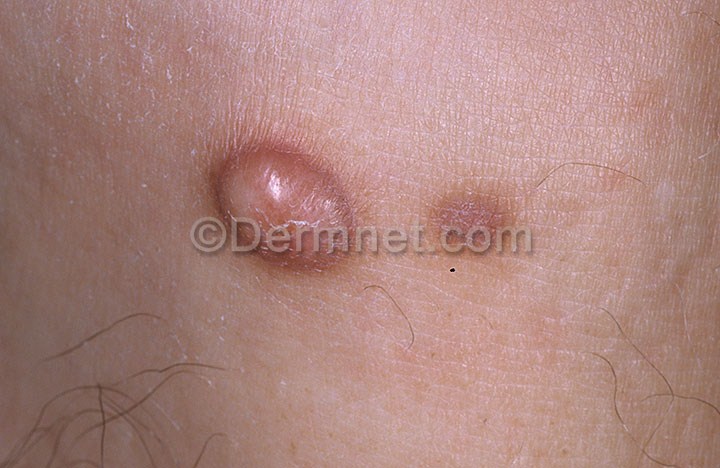
Disease: Seborrheic Keratoses and other Benign Tumors